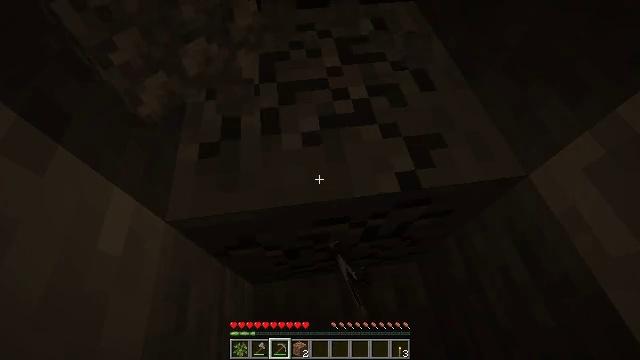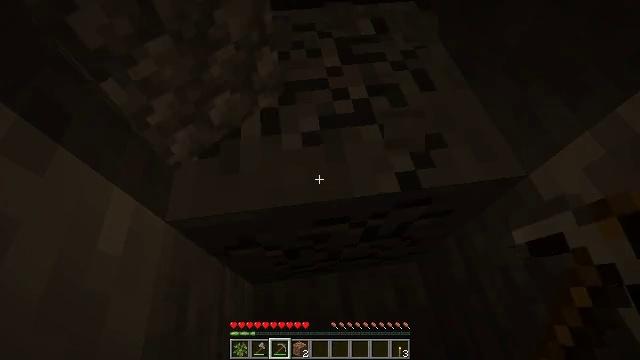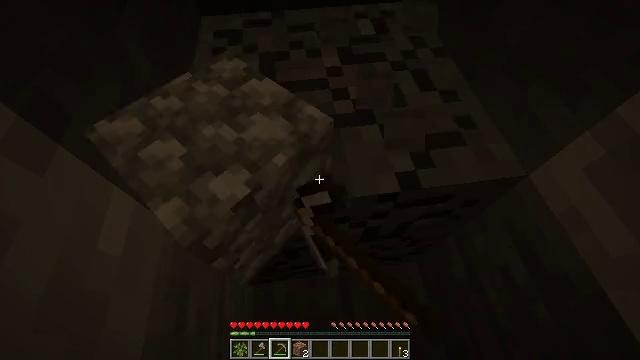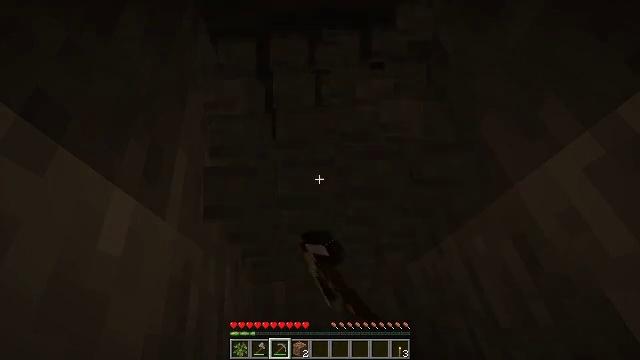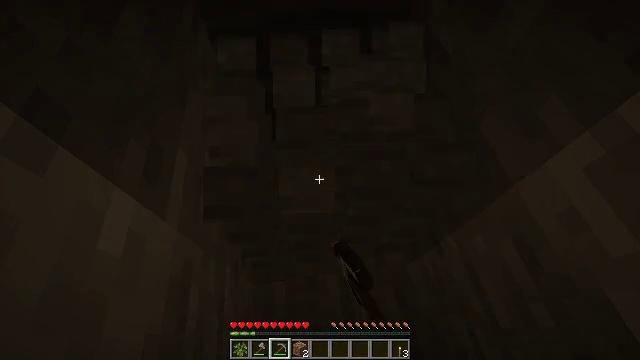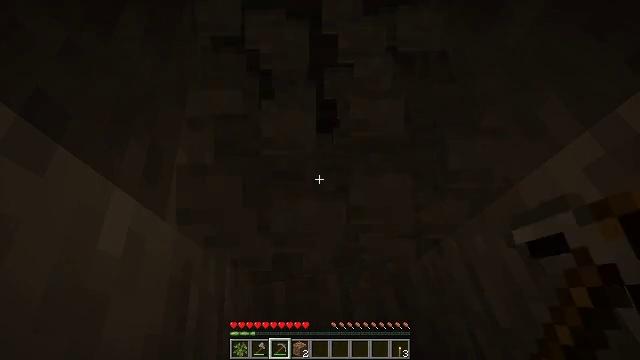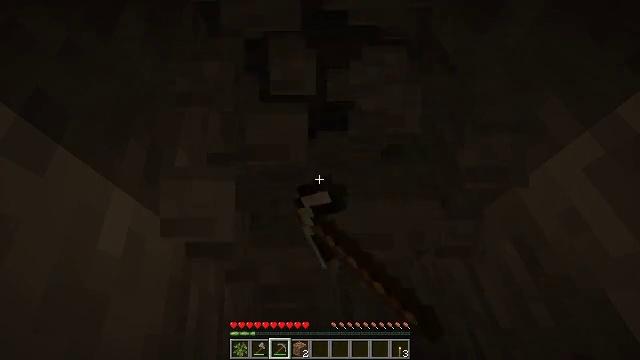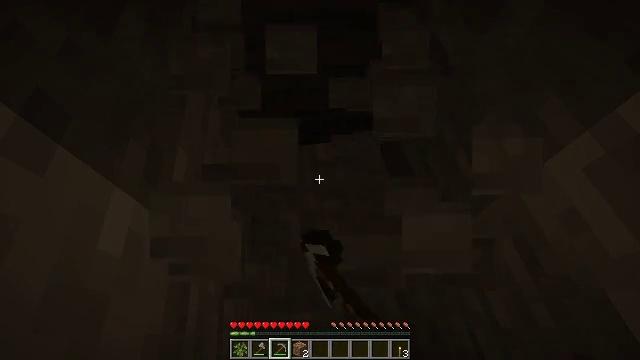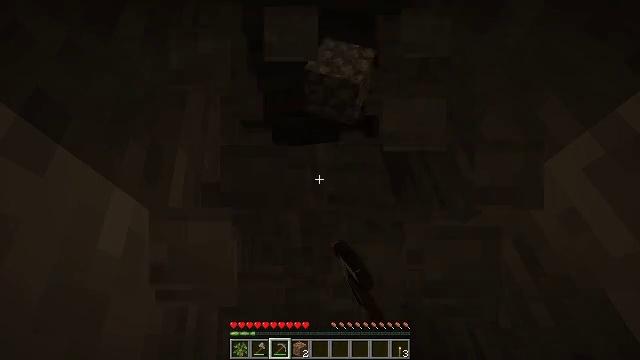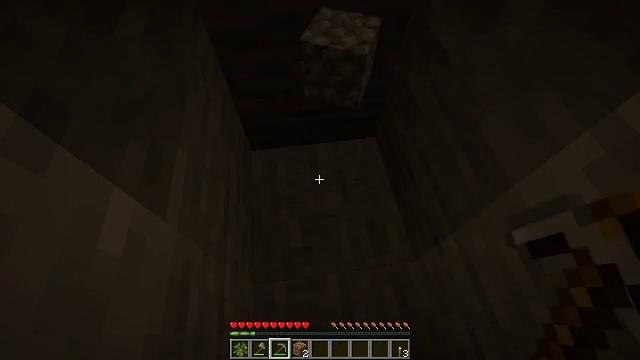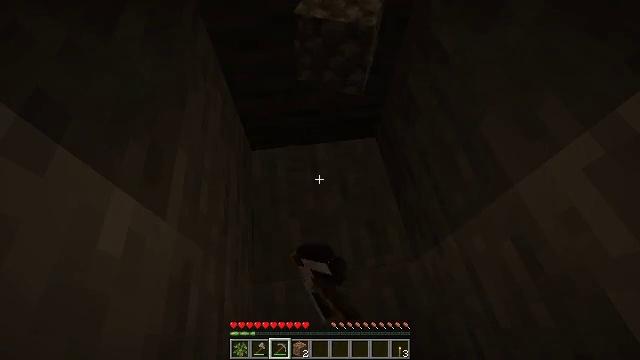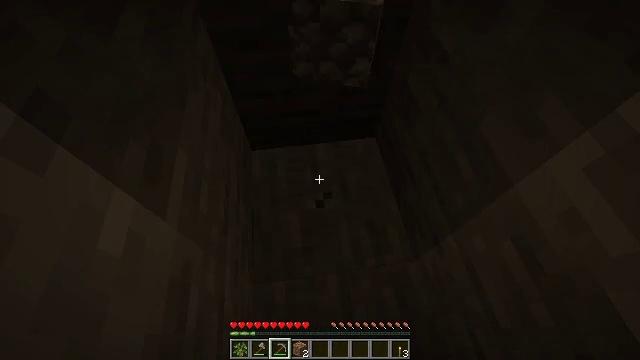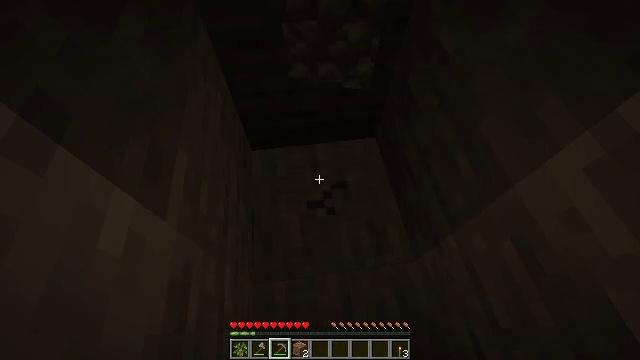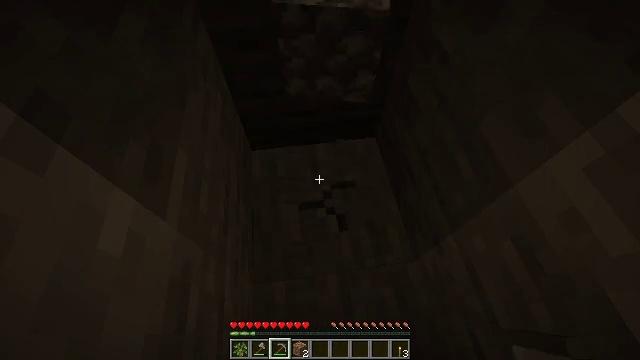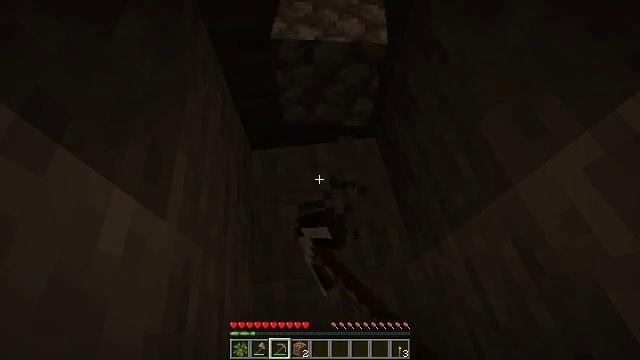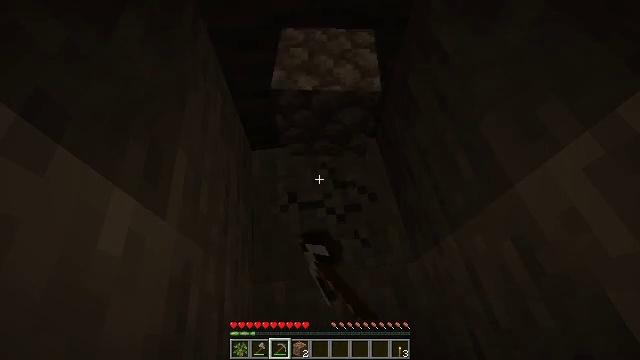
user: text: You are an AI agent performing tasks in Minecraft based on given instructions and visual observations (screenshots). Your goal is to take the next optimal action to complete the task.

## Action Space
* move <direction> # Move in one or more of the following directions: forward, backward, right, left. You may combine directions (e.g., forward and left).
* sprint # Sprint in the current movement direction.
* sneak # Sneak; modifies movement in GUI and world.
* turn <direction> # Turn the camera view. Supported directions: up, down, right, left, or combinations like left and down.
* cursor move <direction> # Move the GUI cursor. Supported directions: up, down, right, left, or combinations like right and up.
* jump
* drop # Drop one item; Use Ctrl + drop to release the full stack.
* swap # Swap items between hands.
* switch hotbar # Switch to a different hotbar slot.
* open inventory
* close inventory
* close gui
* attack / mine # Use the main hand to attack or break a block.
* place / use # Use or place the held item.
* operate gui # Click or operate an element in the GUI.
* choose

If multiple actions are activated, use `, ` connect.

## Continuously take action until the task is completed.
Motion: motion action
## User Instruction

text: Gather stone by using a pickaxe.
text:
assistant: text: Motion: attack / mine
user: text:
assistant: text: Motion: attack / mine
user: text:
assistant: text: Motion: attack / mine
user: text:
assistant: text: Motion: attack / mine
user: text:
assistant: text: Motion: attack / mine
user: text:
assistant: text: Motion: attack / mine
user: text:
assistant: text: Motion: attack / mine
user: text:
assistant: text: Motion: attack / mine
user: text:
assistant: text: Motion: attack / mine
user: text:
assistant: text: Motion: attack / mine
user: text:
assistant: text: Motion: attack / mine
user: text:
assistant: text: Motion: attack / mine
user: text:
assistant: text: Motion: attack / mine
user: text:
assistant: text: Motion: attack / mine
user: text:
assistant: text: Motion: attack / mine
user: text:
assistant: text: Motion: attack / mine
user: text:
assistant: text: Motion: attack / mine
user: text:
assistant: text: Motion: attack / mine
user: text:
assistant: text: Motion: attack / mine
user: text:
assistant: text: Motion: attack / mine
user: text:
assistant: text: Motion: attack / mine
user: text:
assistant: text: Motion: attack / mine
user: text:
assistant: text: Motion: move forward, attack / mine
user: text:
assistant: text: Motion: move forward, attack / mine
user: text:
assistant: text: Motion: move forward, attack / mine
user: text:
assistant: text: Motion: move forward, attack / mine
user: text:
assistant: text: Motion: move forward, attack / mine
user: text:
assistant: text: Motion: move forward, attack / mine
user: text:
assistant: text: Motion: move forward, attack / mine
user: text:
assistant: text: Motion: attack / mine